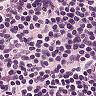
Metastatic tissue present: no